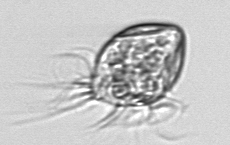
Label: Strombidium_morphotype1